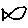
Label: fish